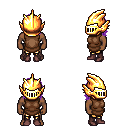
a pixel art fantasy rpg character, male body template, human, dark skin, brown tunic, gold greaves, purple long bangs hairstyle, gold helm, maroon shoes, four views (front, back, left, right), 2x2 character sprite sheet, small pixel art, hard edges, no anti-aliasing